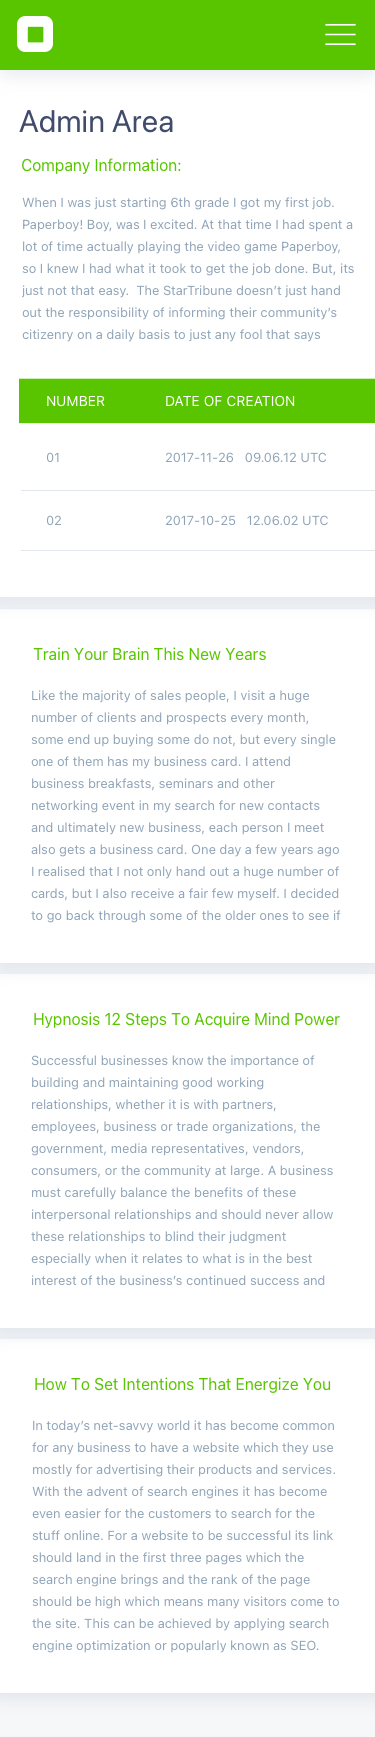
Text in this UI design:
How To Set Intentions That Energize You
In today’s net-savvy world it has become common for any business to have a website which they use mostly for advertising their products and services. With the advent of search engines it has become even easier for the customers to search for the stuff online. For a website to be successful its link should land in the first three pages which the search engine brings and the rank of the page should be high which means many visitors come to the site. This can be achieved by applying search engine optimization or popularly known as SEO. This is a marketing strategy which.. increases the quality and quantity of traffic flow to a particular website via search engines. SEO not only affects the search engine results, but also image search, video search and industry specific vertical search engines. It determines how a search algorithm functions and searches what is popular with people. When a website link is submitted to a search engine, a spider crawls through a page to gather links which lead to other pages and stores those pages on the server of the search engine. The information collected from these pages is sent to the indexer, whose job is to extract information from those pages such as the keywords and their weights, the location of the page and other links that are stored for the spider to crawl in future. In the beginning, the search engine optimizer algorithms were dependant on the keywords, Meta tags, and index files provided by the Webmaster. Meta tags provided information about a particular page, but using them for indexing the pages didn’t prove to be successful as some Webmasters added irrelevant Meta tags to increase the number of hits and earn huge ad revenue. They even changed the HTML of the web pages to achieve a good rank for the page. But this was a case of abuse as it fetched irrelevant pages.  Search engines then began utilizing complex ranking algorithm, which were difficult for the webmasters to manipulate so as to provide web surfers with genuine results. The rank of the web page was calculated mathematically by functions using strength and quantity of the inbound links. The higher the rank of the page the more chances it had to be viewed by a person. Later algorithms were developed which considered various other on-page factors such as rank and off-page factors such as hyperlink. Since the webmasters couldn’t manipulate the page rank, they began exchanging, selling and buying links, which lead to link spamming and even creation of numerous sites dedicated for this purpose. Algorithms became more complex by every passing day and top search engines kept their algorithms a secret. As the cost of SEO increased, advertisers were roped in to pay for it, which finally resulted in high quality web pages. Although investing in SEO is very fruitful, but at the same time is risky because with out any prior notice the algorithms being used are bound to change and the search engine will stop directing visitors to the page. Many consultants are available in the market that provides SEO services. They manipulate the HTML source code of the web site like menus, shopping carts and sometimes even the content of the website to draw more traffic. Search engines like Yahoo has algorithms that extract pages not according to the page rank but according to the cost per click or set fee, that is if a advertiser desires that the page containing his ad be displayed, he is expected to pay money for it. This is a point of controversy, as only the big businesses will be able to increase the number of hits of their page but not the small business who might be having a better quality page.

Google Ad Words explores ads which have words typed in the search box by the surfer. The Million Dollar Homepage started the concept of Pixel advertising, which is a graphical kind of advertising. Depending on the pixels, the space is sold to the advertiser. Keyword advertising involves advertisers who buy URLs of a site and place their ads at that location. Thus SEO is a market in its own which is yielding great results for businesses on Internet.
Hypnosis 12 Steps To Acquire Mind Power
Successful businesses know the importance of building and maintaining good working relationships, whether it is with partners, employees, business or trade organizations, the government, media representatives, vendors, consumers, or the community at large. A business must carefully balance the benefits of these interpersonal relationships and should never allow these relationships to blind their judgment especially when it relates to what is in the best interest of the business’s continued success and growth. Buying advertising media based on interpersonal relationship..
eting plan into the winds of chance in exchange for the warm and fuzzy feelings that come with doing business among friends. However, when the smoke clears the business has made costly advertising expenditures with little or no results and the long term negative effects may not readily be seen. Simply, the marketing / advertising expenditures have been made, the budget may or may not be busted, and the results may be none to little measurable penetration into the business’s target demographic market segment.

Is buying media from a friend in the business always bad? No, however in order to choose the most effective media channels a business must first consider the audience or customer it is trying to reach. Developing a strong sense of the target demographics’ buying and shopping patterns, interests and hobbies, entertainment and media choices for example will lend itself a tremendous benefit to making informed media buying choices. Once the advertising business has developed a strong sense of what media channels may prove to be the most effective it should try each a little at a time carefully tracking the results of each. Once this is complete the business will be able to make an educated decision on where to invest its marketing dollars, prioritizing expenditures into the mediums that have proven results for the business.

It is true that strong interpersonal relationships skills and the ability to develop and maintain good working relationships with a variety of people, businesses, and other organizations are imperative in today’s business environments. However, the importance of a well designed and implemented strategic marketing plan can not be understated and is paramount to the business’s development and longevity never taking second seat to friendship.
Train Your Brain This New Years
Like the majority of sales people, I visit a huge number of clients and prospects every month, some end up buying some do not, but every single one of them has my business card. I attend business breakfasts, seminars and other networking event in my search for new contacts and ultimately new business, each person I meet also gets a business card. One day a few years ago I realised that I not only hand out a huge number of cards, but I also receive a fair few myself. I decided to go back through some of the older ones to see if I could find some new prospects. As I started to sift through..

Mr Bob Jones

General Manager

Telephone number

Mobile number

Fax number

Email address

Website

Without going online and looking at every single website I have no idea what the companies do!

Likewise, all those people I had been diligently handing my business card too had every conceivable method of contacting me, written there in black and white, but no idea what I do! It’s my job as a sales person to “put my face about”, make sure I am always contactable and remember as much as I can about all my prospects (with perhaps, a little help from my CRM). My prospects are also everyone else’s prospects, they do not need to remember me, and so they need a little help.

I realised the solution is simple. WRITE ON YOUR BUSINESS CARDS!!! Here’s the scenario: The prospect gets back to the office one day and is told they need a new supplier for widgets, it’s his job to find one. He remembers speaking to a few suppliers at the seminar but can’t remember exactly who, so he quickly flips through the cards collected, then, he comes across one, he can’t remember the name or the face to match it, but, in nice clear writing it says “Widgets, budget to high end” Who gets invited in for a meeting?

I’m one of those people who guard my business cards at meetings. I don’t like meaningless cardboard connections (exchanging business cards without a purpose). I’m put off by someone who says, “Hello, my name is…. Here is my business card, can I have yours?” My suspicion is that I’m going to be put on someone’s junk mail list. However, by first striking a chord, you’ve accomplished something very important in your networking mission — you’ve found a reason to extend the relationship beyond the event at which you met.

Not all prospects you meet are going to fit your ideal client (or center of influence) profile. This is especially true for me, since I have a highly specialized niche. Focus your attention on those who meet your criteria. Jot down notes on the back of the card (the reason for the solid connection), and then you’ll have a conversation point in which to build your relationship at the next meeting or in your correspondence. Follow up quickly after the meeting by sending information you promised.

The Term “cardboard connection” was coined by Anne Baber and Lynne Waymon authors of “Make Your Contacts Count” www.ContactsCount.com
02
2017-10-25   12.06.02 UTC
01
2017-11-26   09.06.12 UTC
NUMBER
DATE OF CREATION
Company Information:
When I was just starting 6th grade I got my first job. Paperboy! Boy, was I excited. At that time I had spent a lot of time actually playing the video game Paperboy, so I knew I had what it took to get the job done. But, its just not that easy.  The StarTribune doesn’t just hand out the responsibility of informing their community’s citizenry on a daily basis to just any fool that says they’d like a shot.
Admin Area